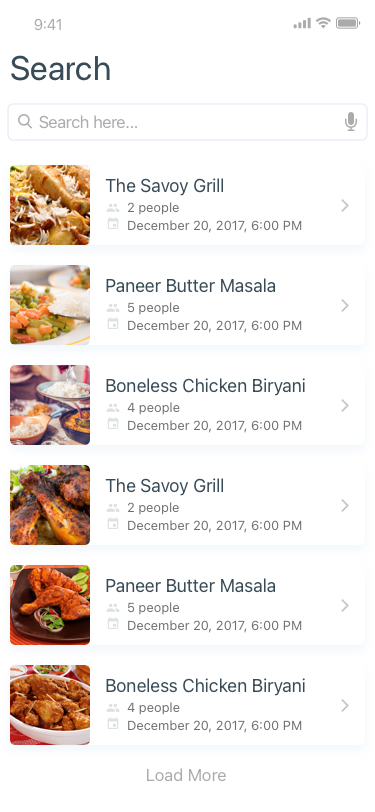
Text in this UI design:
The Savoy Grill
2 people
December 20, 2017, 6:00 PM
Paneer Butter Masala
5 people
December 20, 2017, 6:00 PM
Boneless Chicken Biryani
4 people
December 20, 2017, 6:00 PM
The Savoy Grill
2 people
December 20, 2017, 6:00 PM
Paneer Butter Masala
5 people
December 20, 2017, 6:00 PM
Boneless Chicken Biryani
4 people
December 20, 2017, 6:00 PM
Load More